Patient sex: F
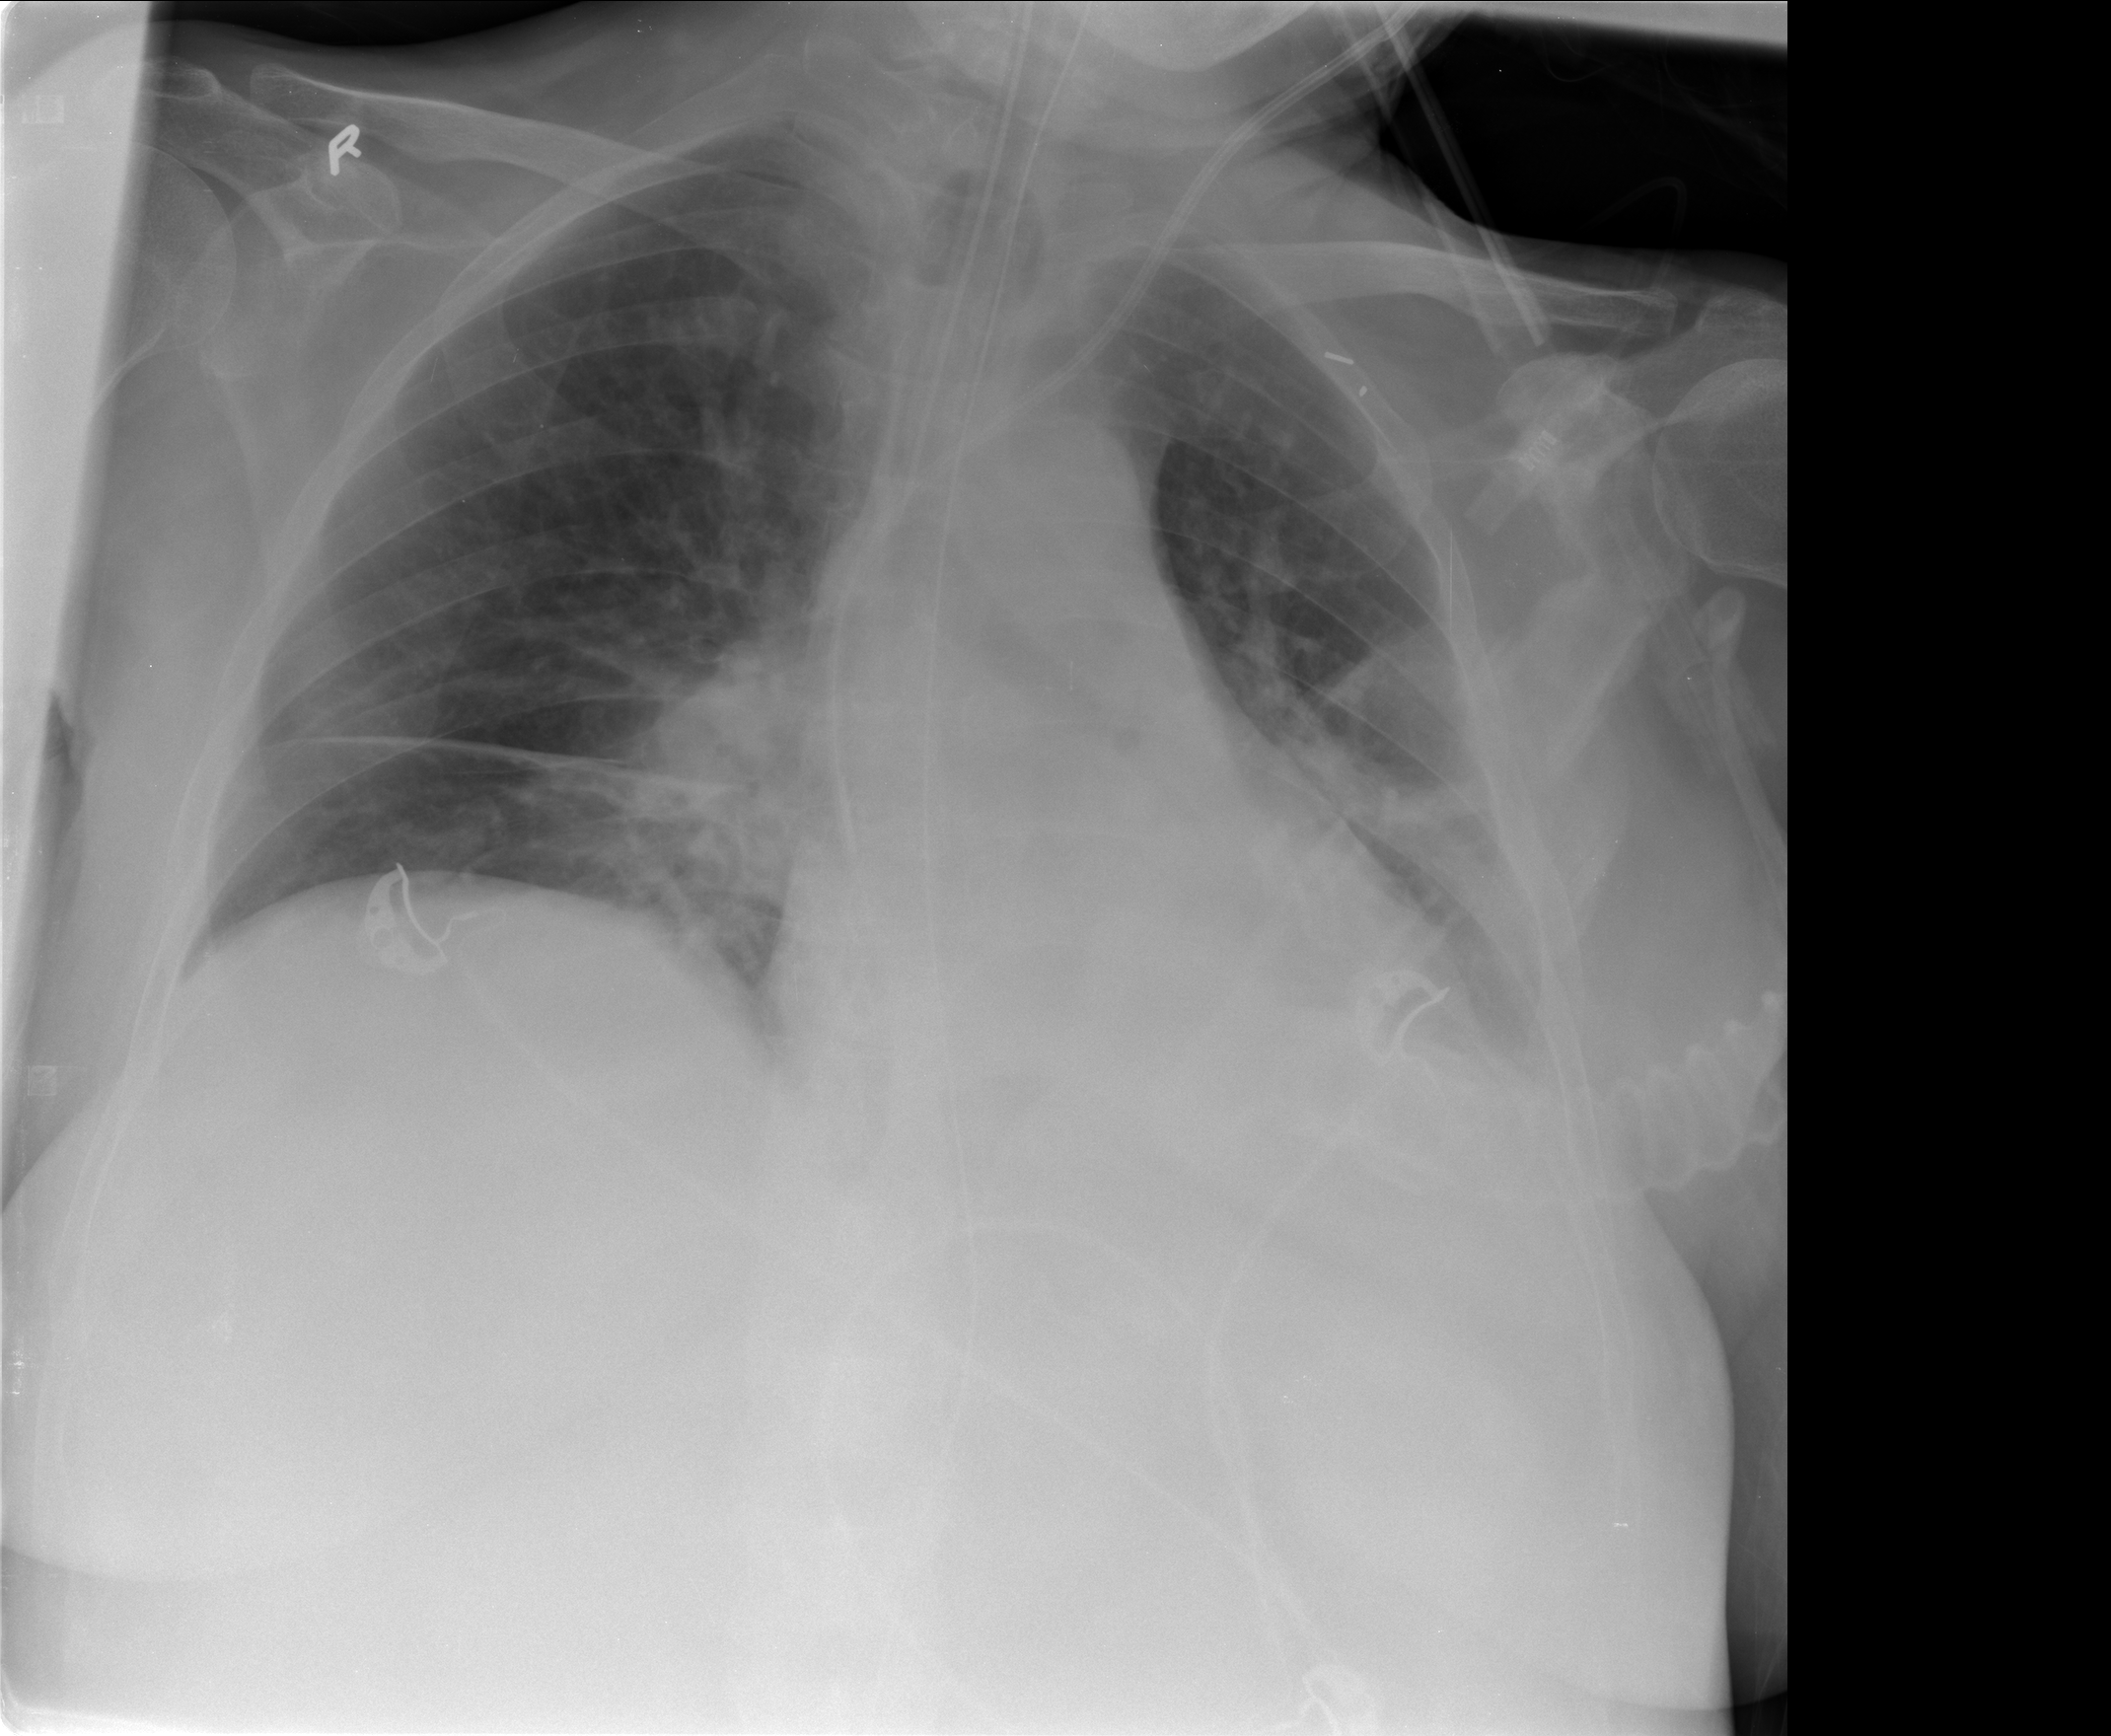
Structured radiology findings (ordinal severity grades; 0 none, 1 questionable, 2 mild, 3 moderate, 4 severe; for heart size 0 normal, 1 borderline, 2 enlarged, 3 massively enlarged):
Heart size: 0
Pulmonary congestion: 2
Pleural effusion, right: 0
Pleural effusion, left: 3
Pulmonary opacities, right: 2
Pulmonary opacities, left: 1
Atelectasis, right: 3
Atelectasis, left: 3